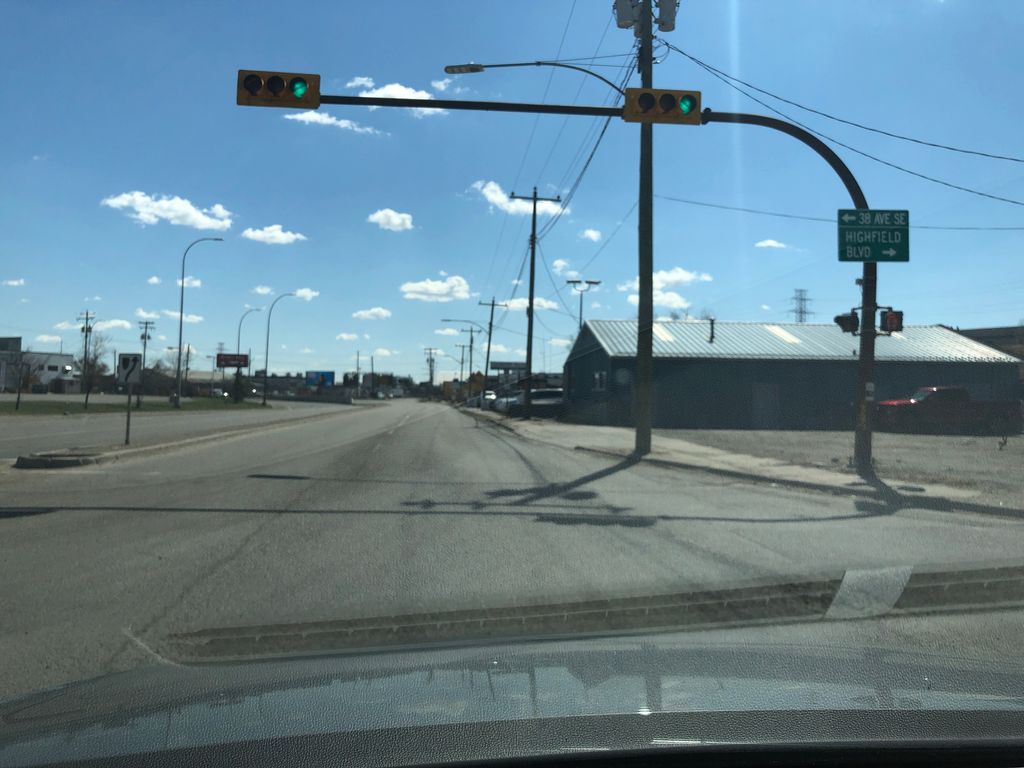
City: calgary